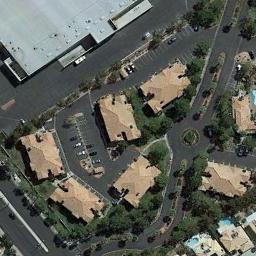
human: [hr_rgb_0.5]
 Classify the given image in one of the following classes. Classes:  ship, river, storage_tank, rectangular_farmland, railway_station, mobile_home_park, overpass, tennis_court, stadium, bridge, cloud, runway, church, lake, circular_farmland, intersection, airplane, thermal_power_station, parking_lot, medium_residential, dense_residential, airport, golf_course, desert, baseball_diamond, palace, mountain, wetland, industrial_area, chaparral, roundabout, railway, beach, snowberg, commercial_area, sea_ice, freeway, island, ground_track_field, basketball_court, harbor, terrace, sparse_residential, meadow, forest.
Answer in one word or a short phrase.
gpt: medium_residential